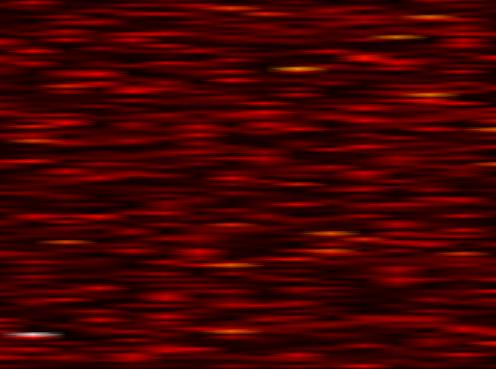
Label: WOLA